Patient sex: M
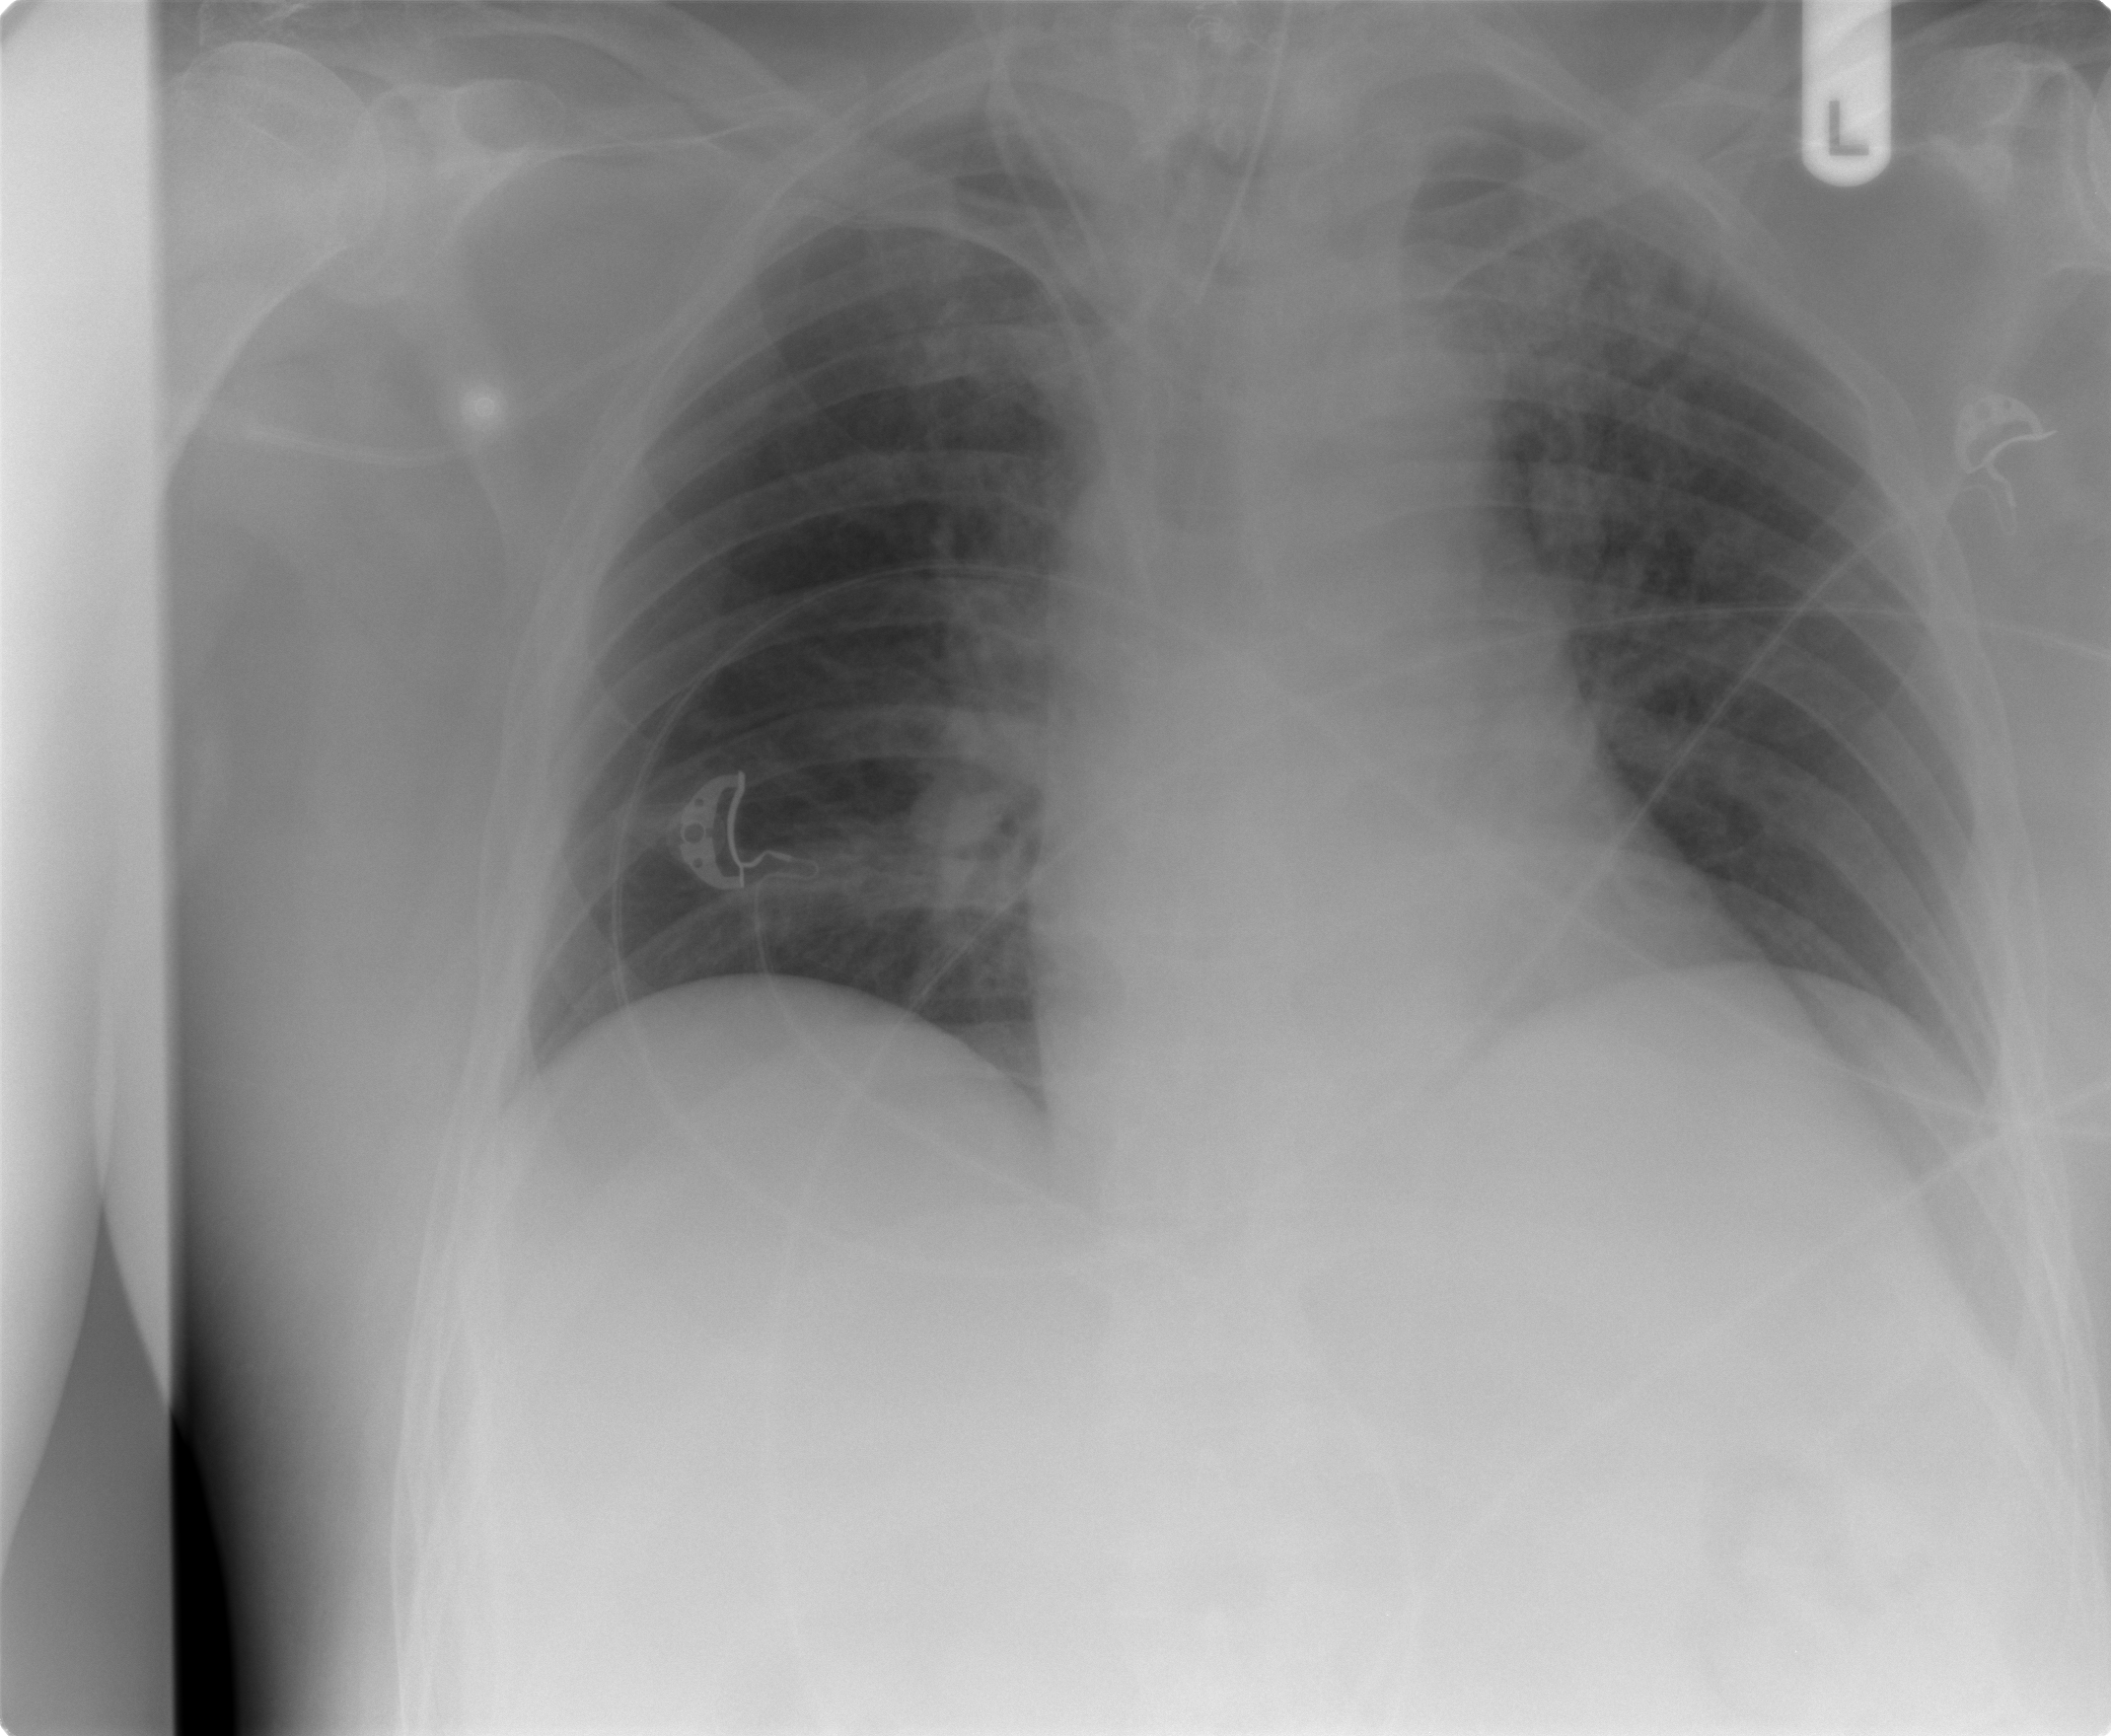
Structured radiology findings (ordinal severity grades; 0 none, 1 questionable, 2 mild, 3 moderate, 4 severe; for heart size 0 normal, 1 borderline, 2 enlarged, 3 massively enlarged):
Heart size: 0
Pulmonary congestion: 0
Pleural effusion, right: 0
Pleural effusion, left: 0
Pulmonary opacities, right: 1
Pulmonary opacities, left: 2
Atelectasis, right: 0
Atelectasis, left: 0